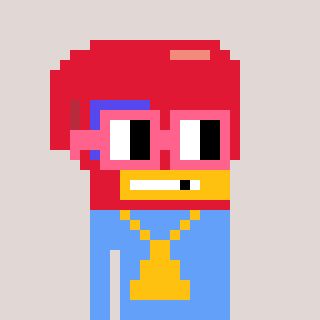
a pixel art character with square pink glasses, a boxing glove-shaped head and a blue-colored body on a warm background